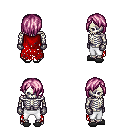
a pixel art fantasy rpg character, male body template, skeleton, red tattered cape, white pants, pink bangs hairstyle, metal gloves, gray slippers, four views (front, back, left, right), 2x2 character sprite sheet, small pixel art, hard edges, no anti-aliasing